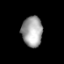
Tissue: prostate
Cell type: Myeloid cells
Senescence score: 0.3231
Nuclear area (px): 617
Mean DAPI intensity: 161.99